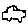
Label: car